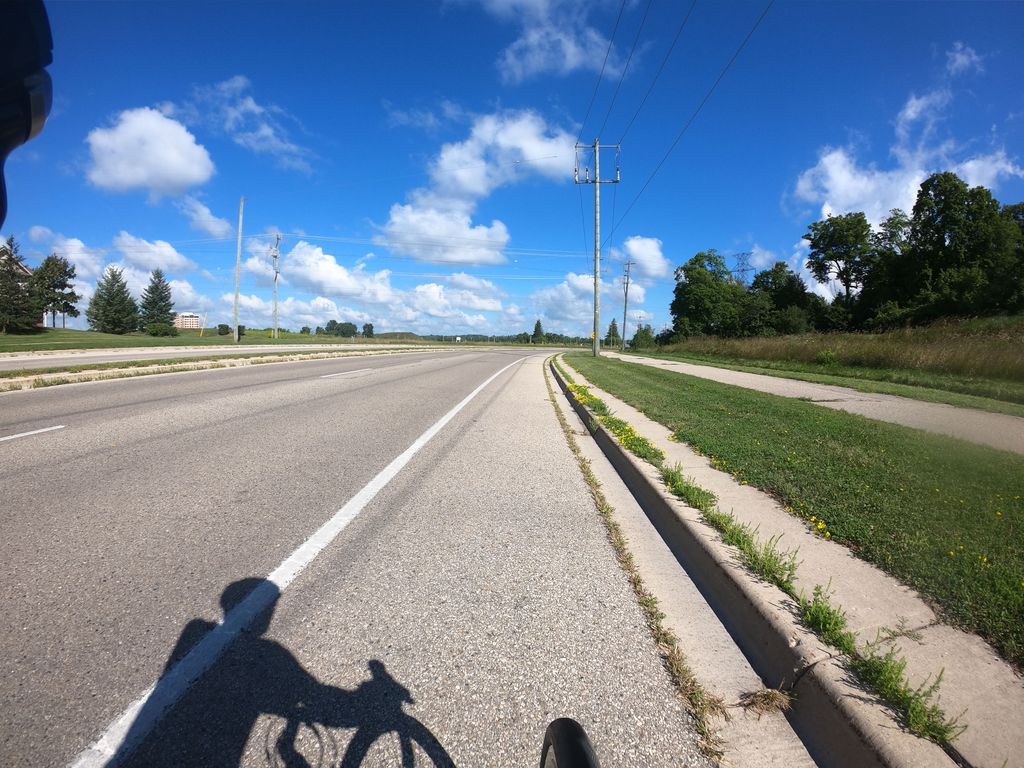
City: kitchener-waterloo